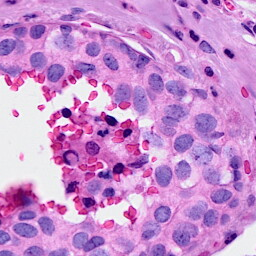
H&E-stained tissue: Breast